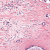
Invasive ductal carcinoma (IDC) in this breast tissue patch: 1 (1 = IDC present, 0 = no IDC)